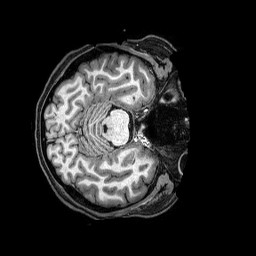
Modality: T1w
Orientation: axial
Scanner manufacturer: philips
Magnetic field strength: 3 T
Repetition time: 2.5 s
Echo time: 0.0057 s